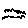
Label: zigzag